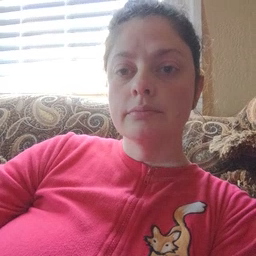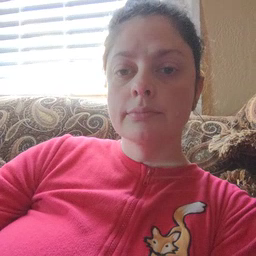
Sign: TV